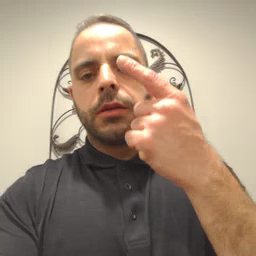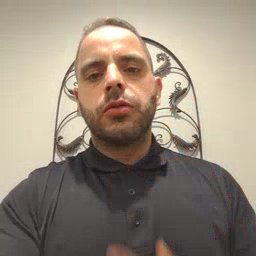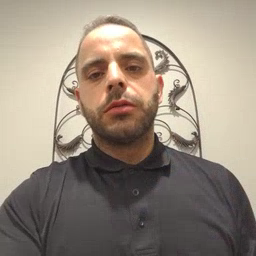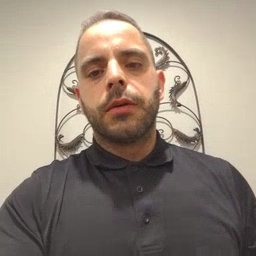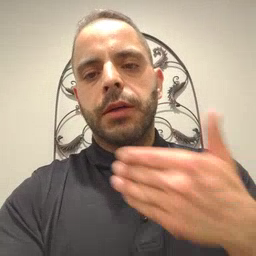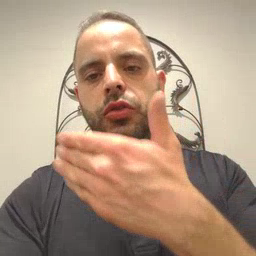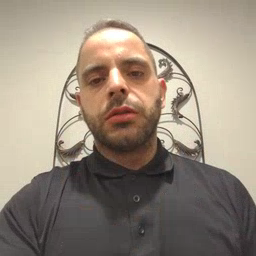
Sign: fish